Field crop: maize
Growth stage: 1
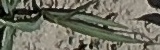
Species: sorghum